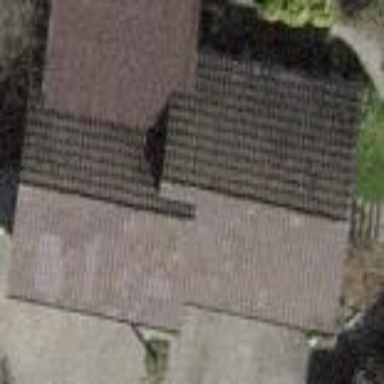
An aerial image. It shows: Simple house.